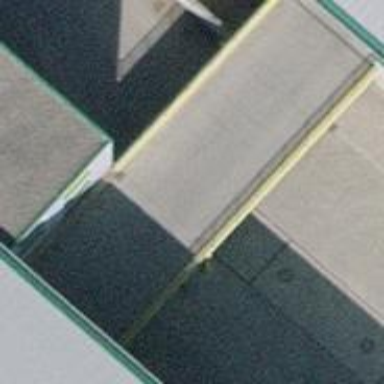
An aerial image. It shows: View of roof of building.